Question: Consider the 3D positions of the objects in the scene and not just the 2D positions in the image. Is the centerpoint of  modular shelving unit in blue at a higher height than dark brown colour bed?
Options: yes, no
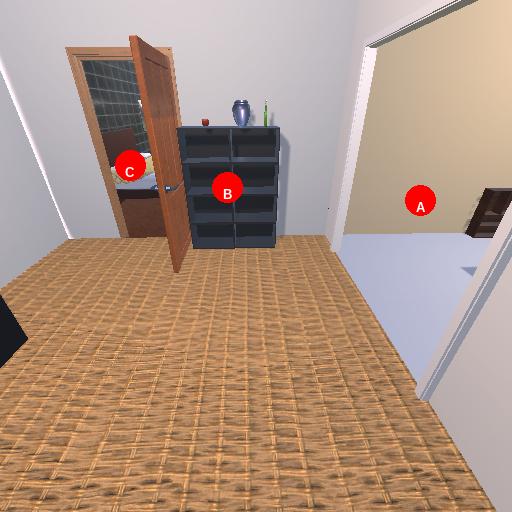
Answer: yes